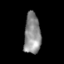
Tissue: skin
Cell type: Epithelial cells
Senescence score: 0.7523
Nuclear area (px): 657
Mean DAPI intensity: 140.796